Question:
'facebookConnectPlugin.login' dialog shows error in screenshot. The only thing that can be done is selection of the X close-out button which results in the following error:
errorCode: "4201"
errorMessage: "User cancelled dialog"
loginError @ facebook.js:13
What are we doing wrong?
8.1.1 (cordova-lib@8.1.0)
cordova-plugin-facebook4 3.0.0
Android 7.1.1
OSX 10.13.6
<URL>
'''
document.addEventListener('deviceready', deviceReady, false);
function deviceReady() {
var fbLoginSuccess = function (userData) {
console.log("UserInfo: ", userData);
}
facebookConnectPlugin.login(["public_profile"], fbLoginSuccess,
function loginError (error) {
console.error(error)
}
);
}
'''
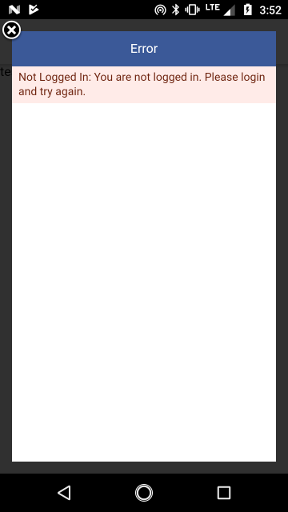
Answer: Awesome, nice to hear it worked out :)
To solves the error OP had to do the two following things:
1. Adding the missing configuration for cordova-android >= 7 in config.xml Like described in the documentation https://github.com/jeduan/cordova-plugin-facebook4/blob/master/docs/android/README.md <config-file parent="/resources" target="./res/values/strings.xml">
<string name="fb_app_id">123456789</string>
<string name="fb_app_name">myApplication</string>
</config-file>
2. Adding an Android platform to the corresponding Facebook App in his/her Facebook developper console https://developers.facebook.com/apps